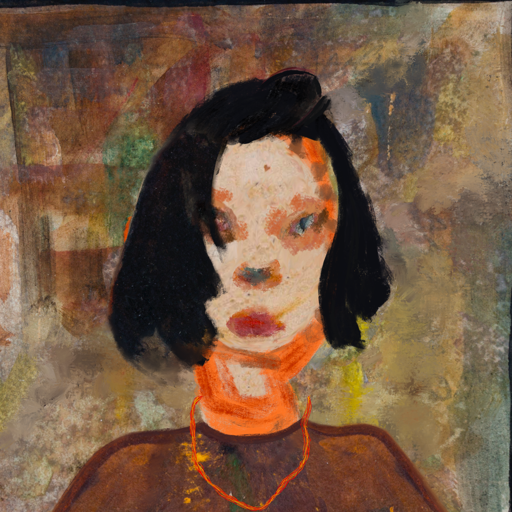
Background: Mosgoul, Head And Neck Front: Rupkatha, Face Front: Boggyland, Bust: Comrade, Hair Front: Mosgoul, Head Accessory: Blank, Second Necklace: Gypsy_Mother_2, Necklace: Blank, Baby: Blank